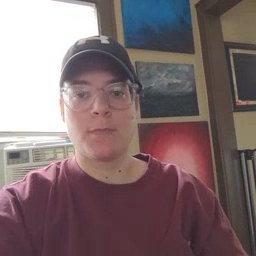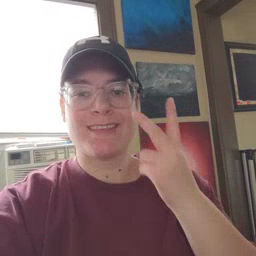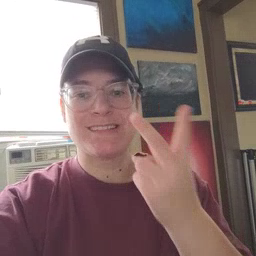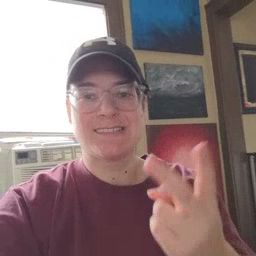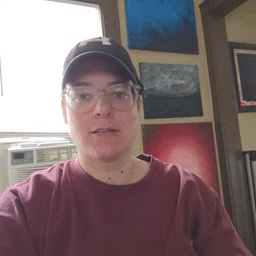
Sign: see